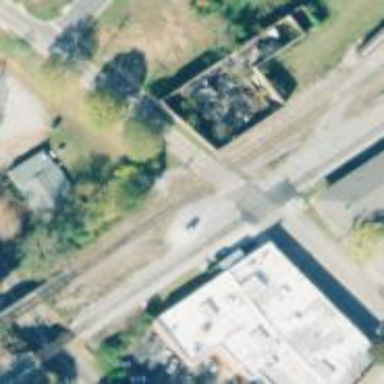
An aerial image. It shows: Level crossing with lights at railway intersection.